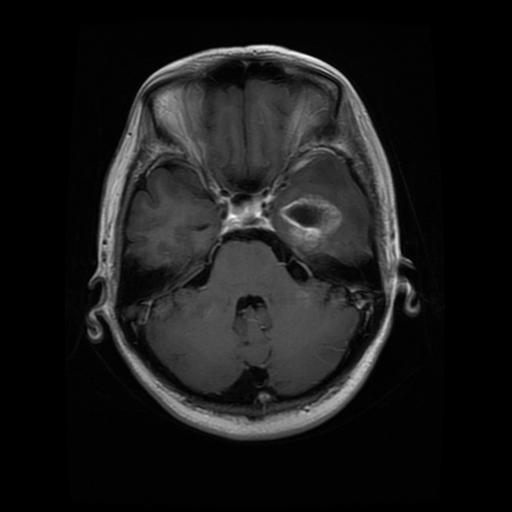
Label: glioma